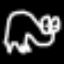
Label: frog